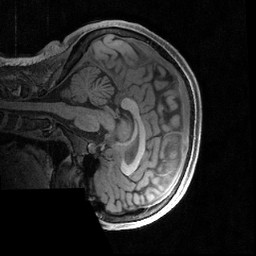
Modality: T1w
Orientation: sagittal
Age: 21
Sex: female
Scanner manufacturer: siemens
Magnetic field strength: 3 T
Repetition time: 2.4 s
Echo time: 0.00231 s